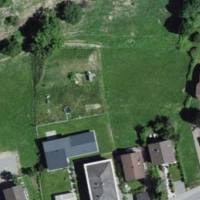
EUNIS habitat code: 55
Species observed at this site:
Convolvulus arvensis